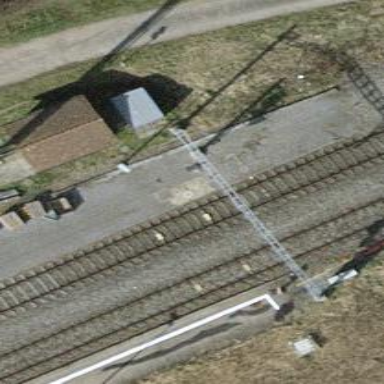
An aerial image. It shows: Railway signal.